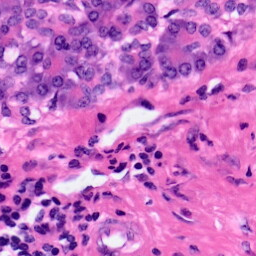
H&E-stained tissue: Pancreatic